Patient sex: M
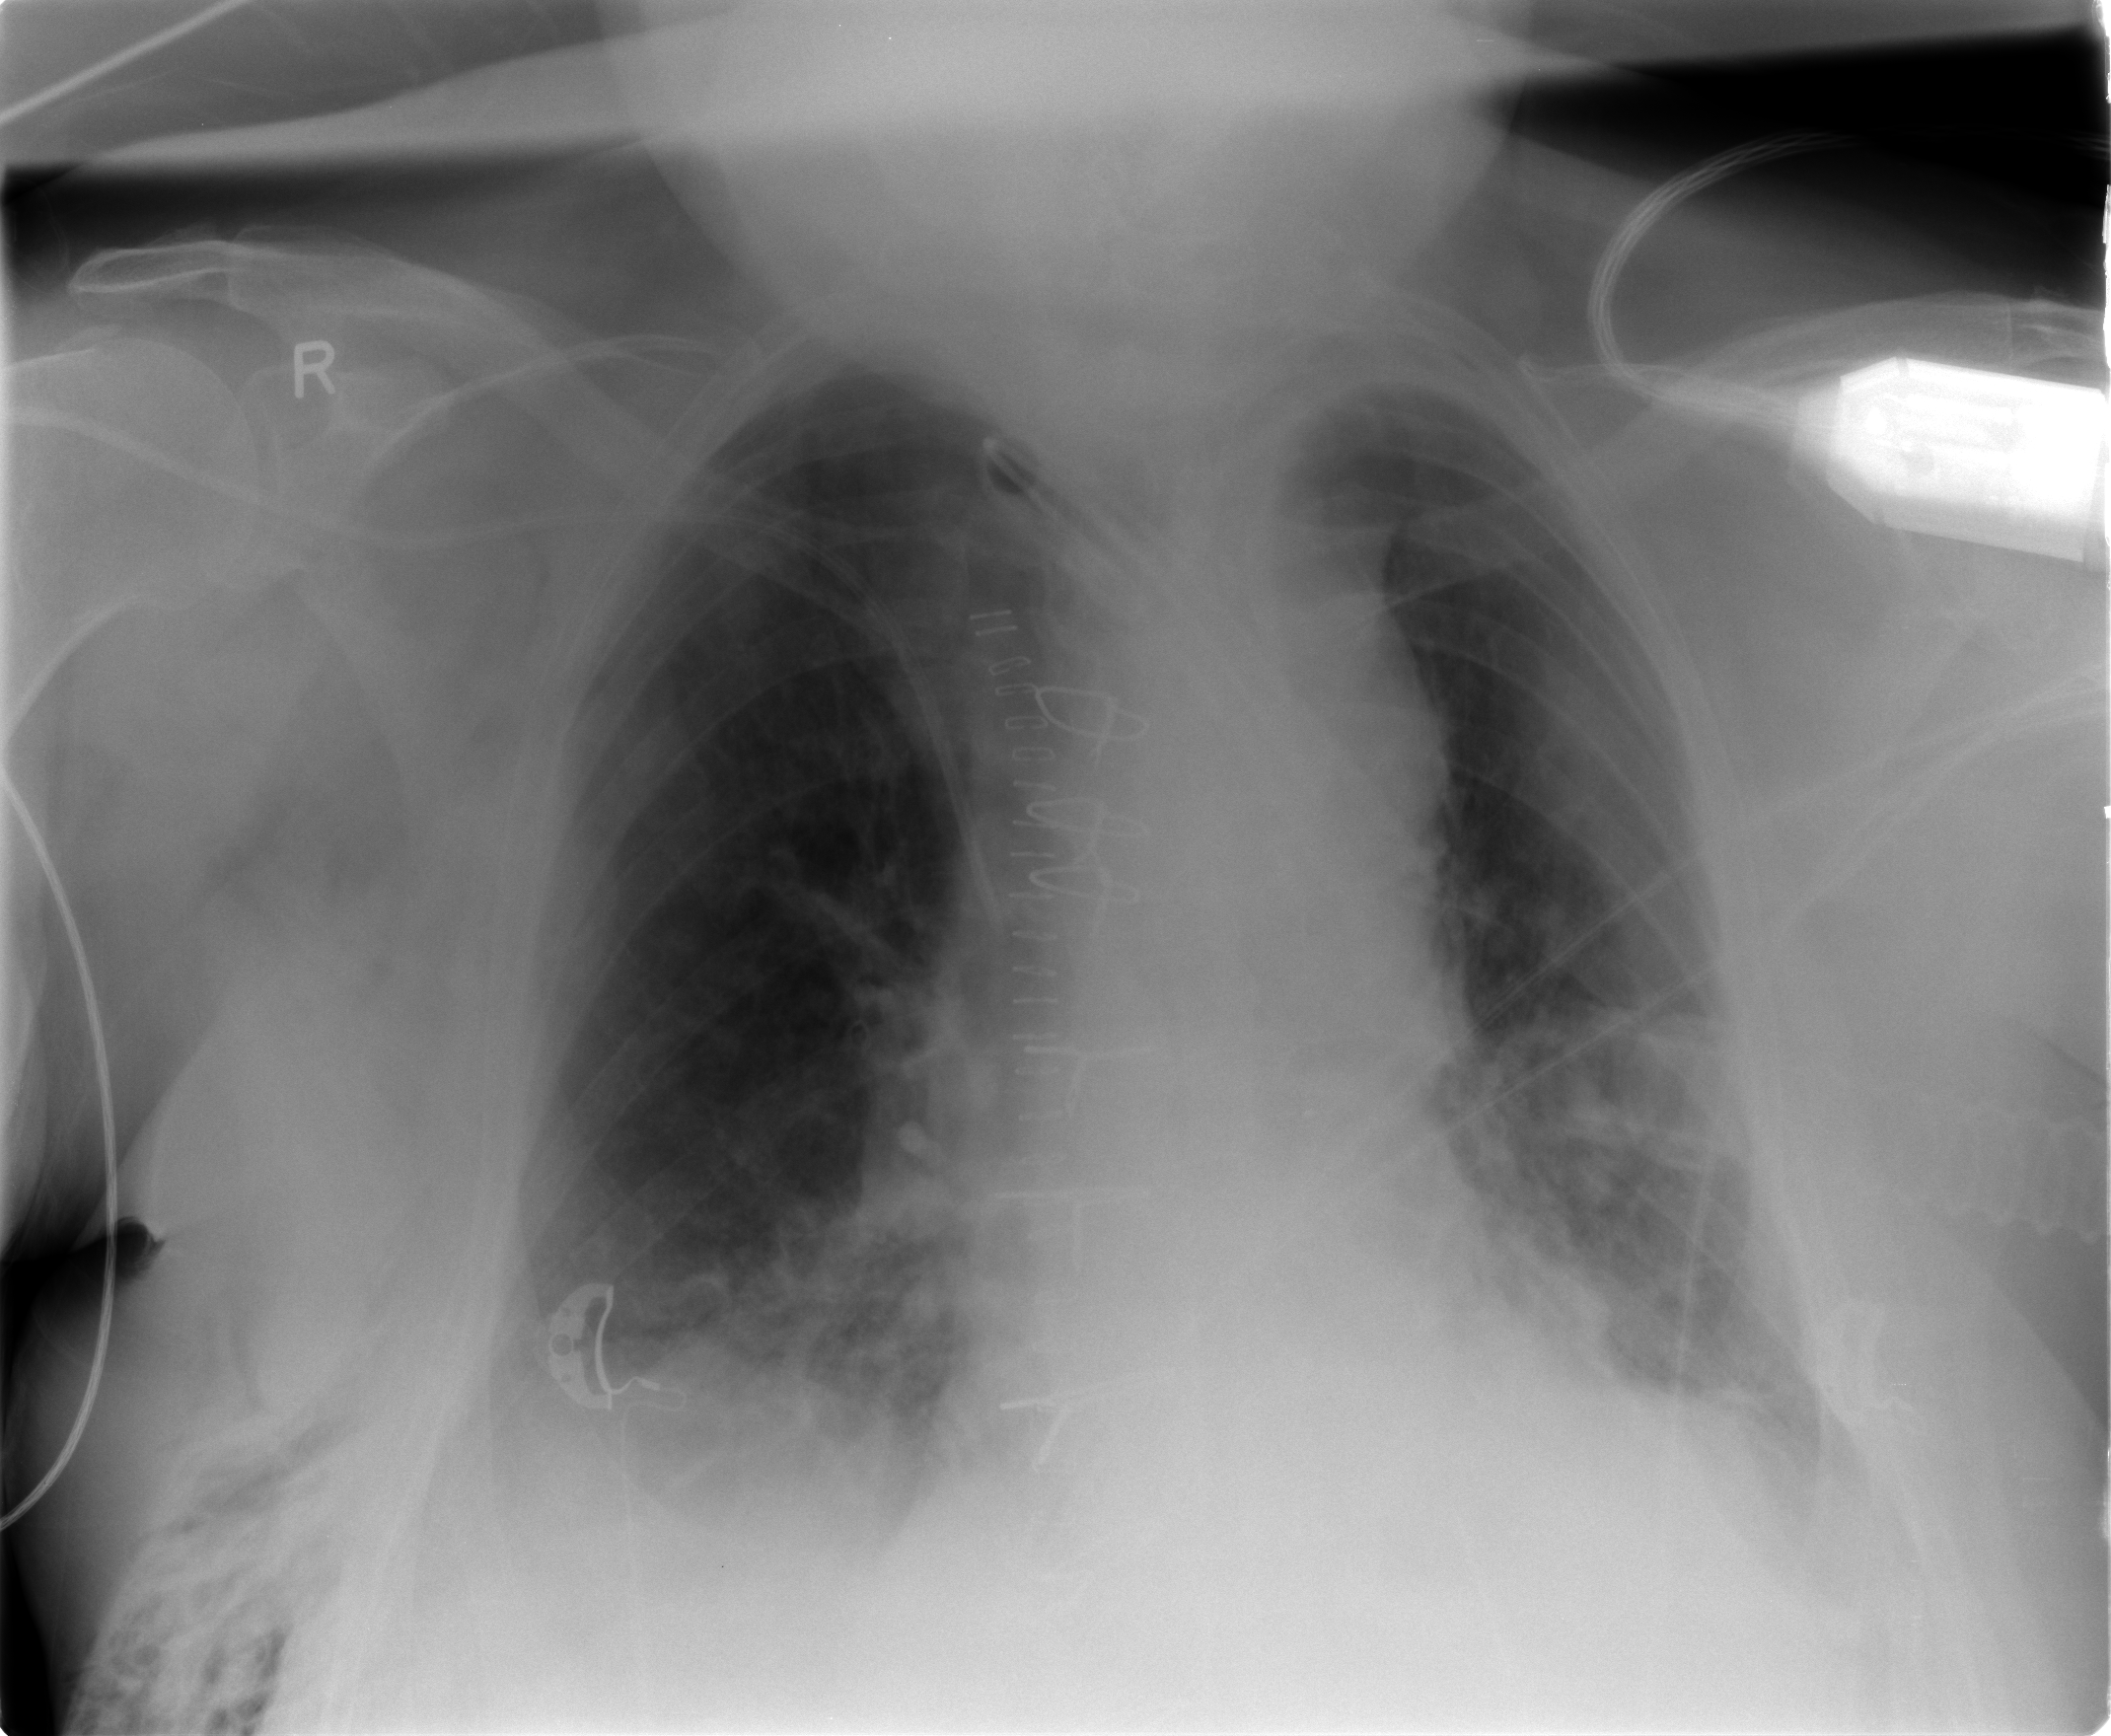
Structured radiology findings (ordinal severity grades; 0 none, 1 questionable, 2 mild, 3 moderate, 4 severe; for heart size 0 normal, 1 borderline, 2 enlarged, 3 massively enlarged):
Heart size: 0
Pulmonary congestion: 2
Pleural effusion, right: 2
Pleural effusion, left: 2
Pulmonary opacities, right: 2
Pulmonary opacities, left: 0
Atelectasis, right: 2
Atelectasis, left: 2